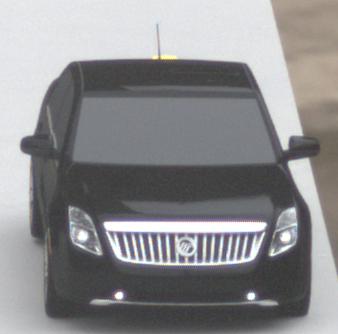
Make: Mercury
Model: Milan
Detailed model: -
Model produced from: 2009
Model produced until: 2010
Doors: 4
Color: black
Road condition: dry road
Daytime: morning or afternoon
Contrast: low contrast